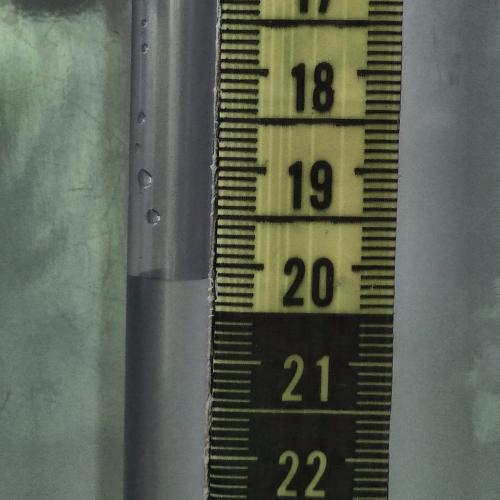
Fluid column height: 20.2 cm